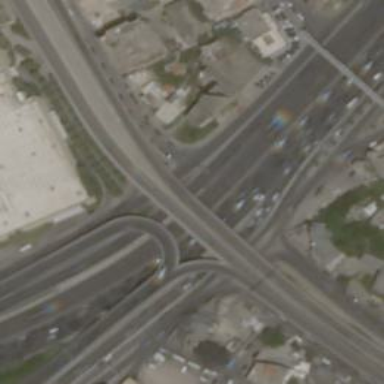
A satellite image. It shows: Motorway junction.